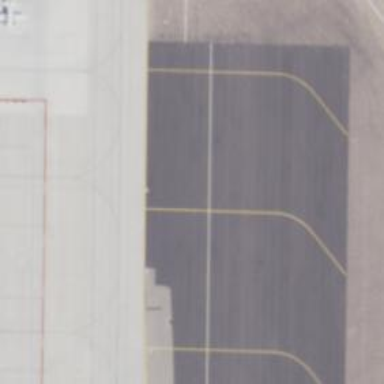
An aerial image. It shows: Apron paved with asphalt at the airport.